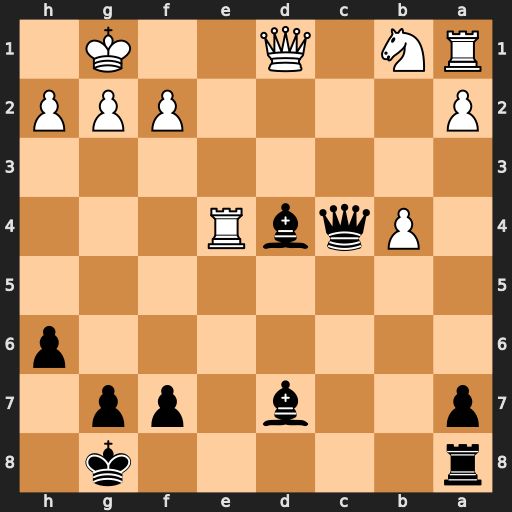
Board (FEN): r5k1/p2b1pp1/7p/8/1PqbR3/8/P4PPP/RN1Q2K1
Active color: b
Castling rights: -
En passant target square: -
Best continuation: Bxf2+ Kxf2 Qxe4